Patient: sex M, age 57
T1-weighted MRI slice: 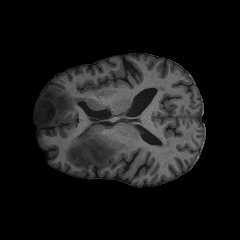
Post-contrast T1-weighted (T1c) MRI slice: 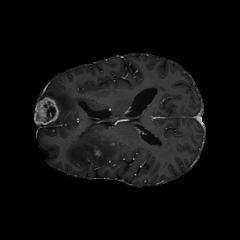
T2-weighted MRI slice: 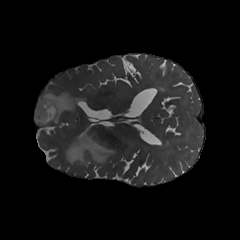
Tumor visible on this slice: yes
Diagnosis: Glioblastoma, IDH-wildtype
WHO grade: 4